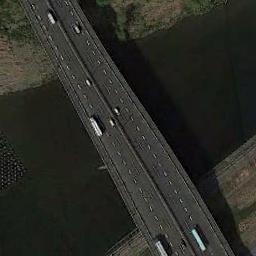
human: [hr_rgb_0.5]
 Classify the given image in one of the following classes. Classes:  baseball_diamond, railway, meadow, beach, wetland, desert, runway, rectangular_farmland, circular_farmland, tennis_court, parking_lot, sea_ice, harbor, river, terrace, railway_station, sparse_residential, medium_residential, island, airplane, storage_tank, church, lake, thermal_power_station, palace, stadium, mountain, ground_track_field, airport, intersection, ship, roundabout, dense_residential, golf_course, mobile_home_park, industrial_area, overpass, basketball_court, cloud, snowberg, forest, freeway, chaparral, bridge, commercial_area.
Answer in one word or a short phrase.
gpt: bridge